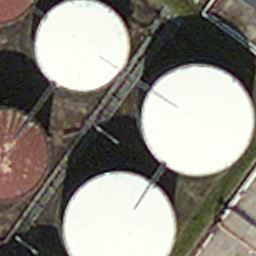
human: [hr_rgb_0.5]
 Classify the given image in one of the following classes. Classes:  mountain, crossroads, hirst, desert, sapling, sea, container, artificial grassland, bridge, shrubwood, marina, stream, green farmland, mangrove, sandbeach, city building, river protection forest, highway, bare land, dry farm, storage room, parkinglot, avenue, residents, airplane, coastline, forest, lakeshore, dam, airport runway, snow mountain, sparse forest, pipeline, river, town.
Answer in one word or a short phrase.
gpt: storage room